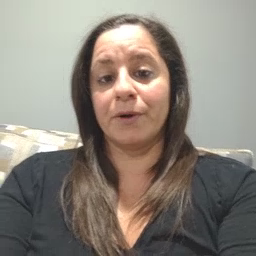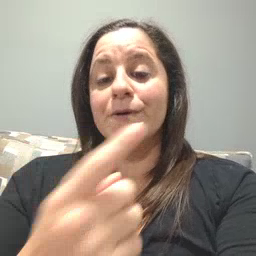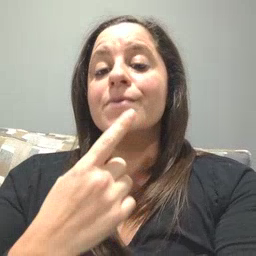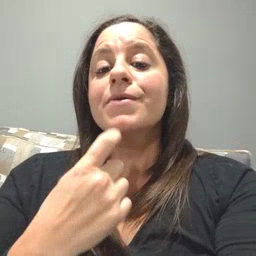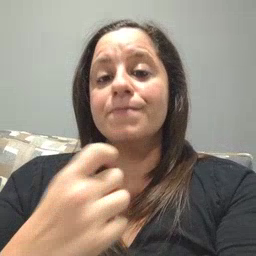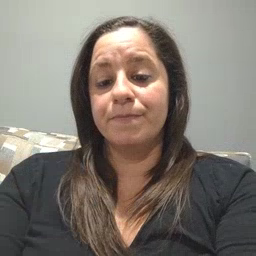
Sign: red